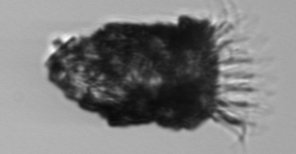
Label: Stenosemella_pacifica